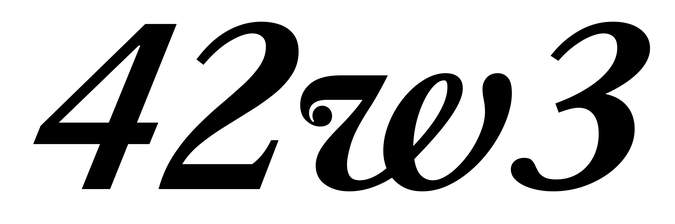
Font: LibreCaslonText-Italic_Bold_Italic